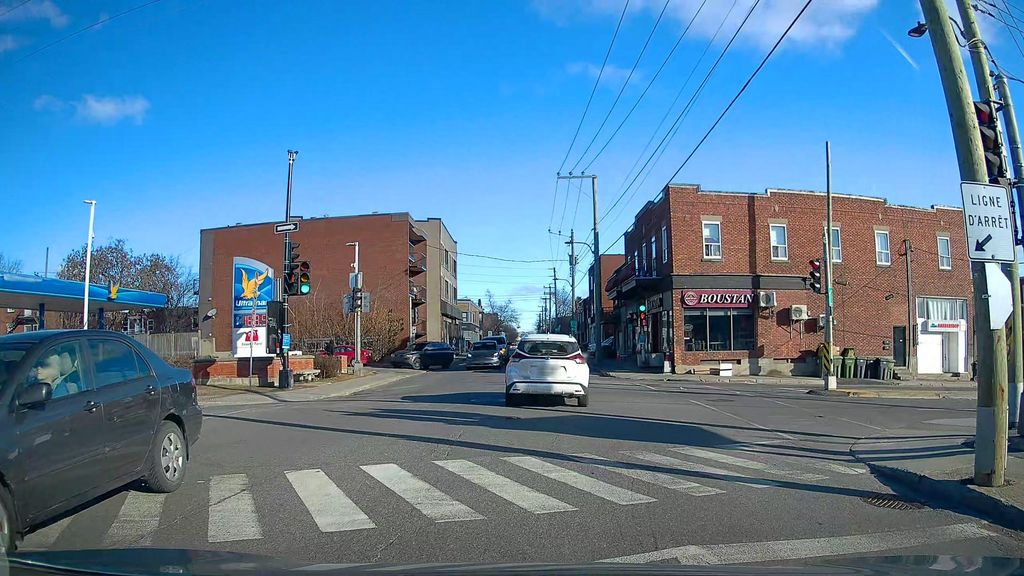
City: montreal